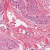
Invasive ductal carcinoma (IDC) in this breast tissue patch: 0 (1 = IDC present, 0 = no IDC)